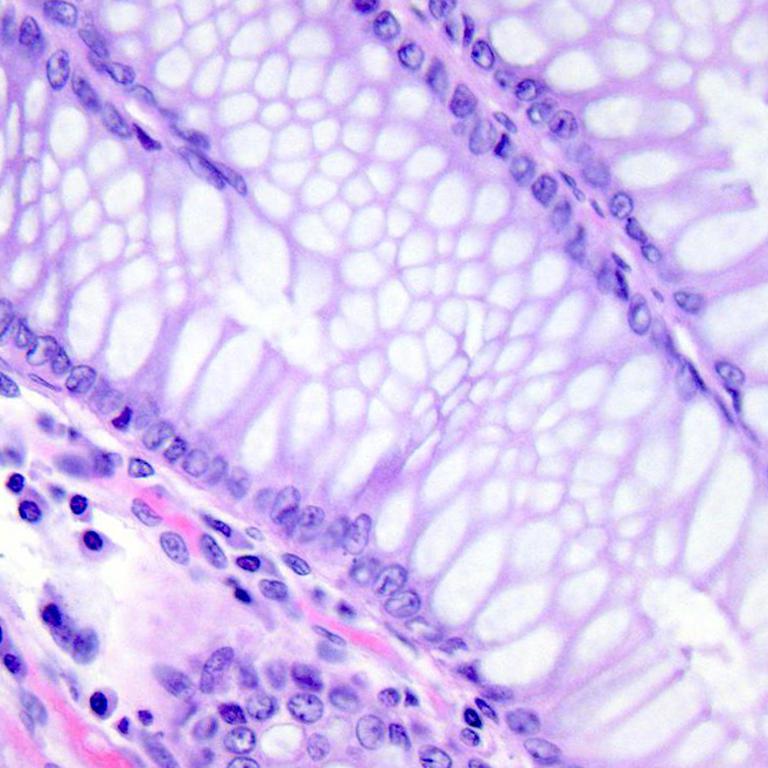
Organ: colon
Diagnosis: benign